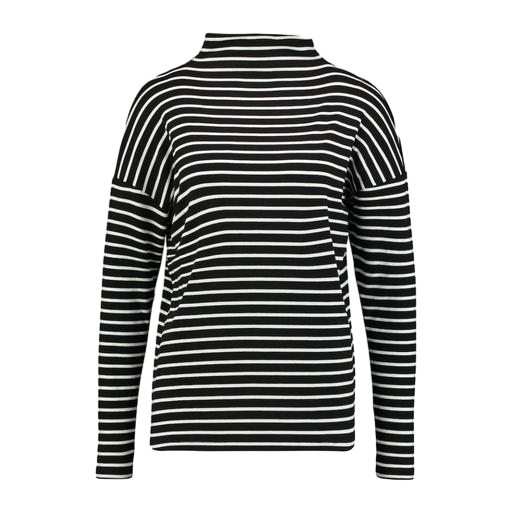
black striped long-sleeve t-shirt, black and white long sleeved shirt, black and white striped shirt, white background